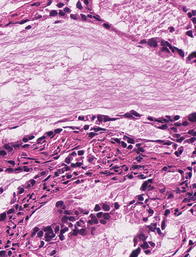
Tumor epithelial tissue: yes
Tumor-associated stroma tissue: yes
Normal tissue: no